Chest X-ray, PA view. Patient: 53 years old, sex M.
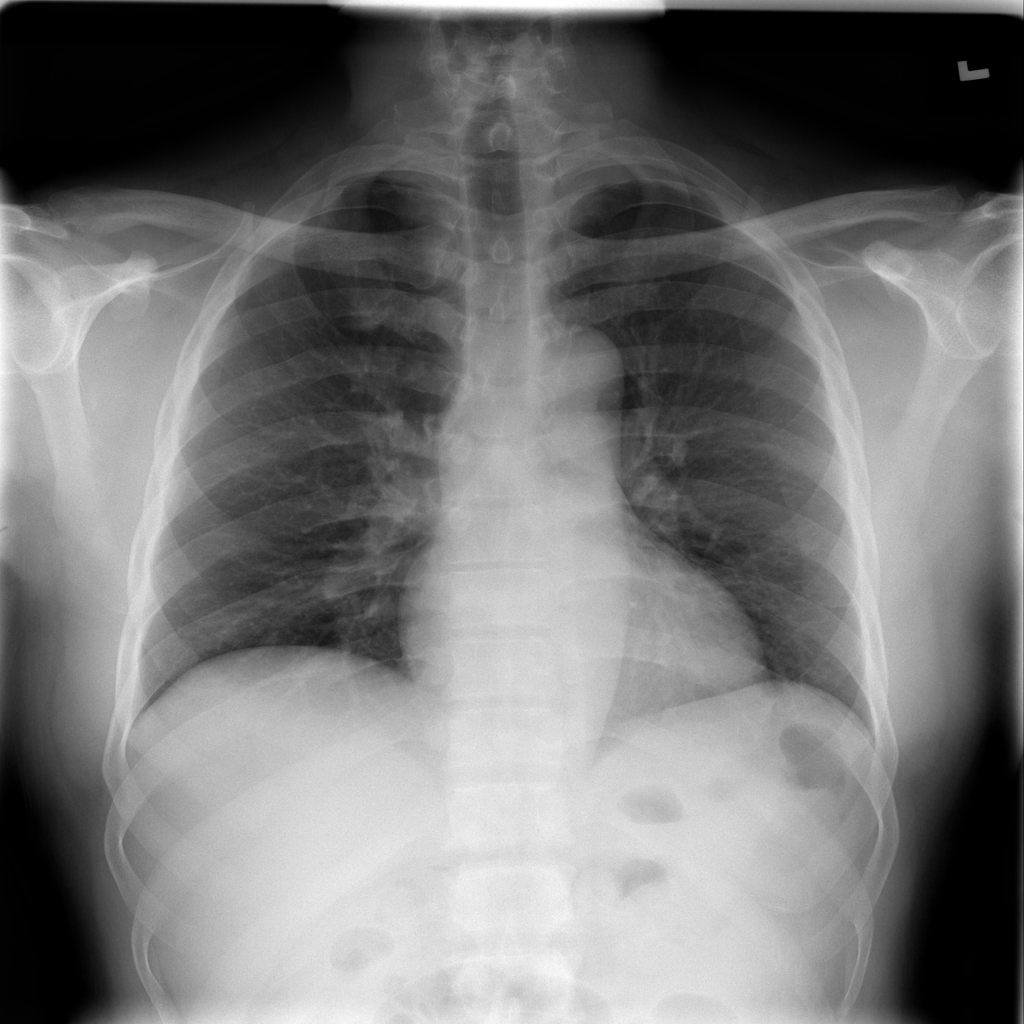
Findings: No Finding